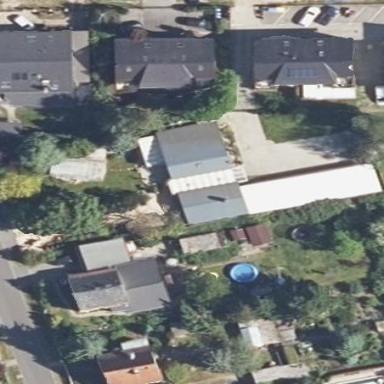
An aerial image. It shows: Simple and straightforward house.